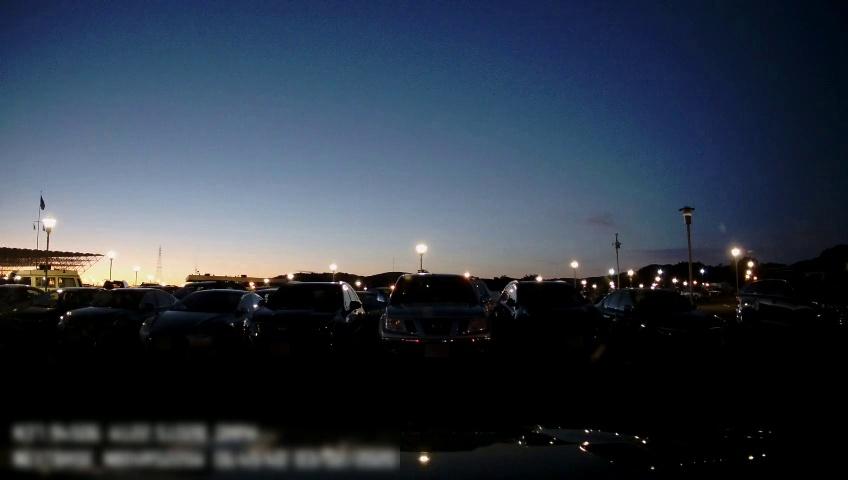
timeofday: Night
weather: Other
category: Drivable Space
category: Vehicles | SUV
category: Vehicles | Car
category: Vehicles | SUV
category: Vehicles | Truck
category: Vehicles | SUV
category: Vehicles | Car
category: Vehicles | Car
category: Vehicles | Car
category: Vehicles | Car
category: Vehicles | Other LV
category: Vehicles | SUV